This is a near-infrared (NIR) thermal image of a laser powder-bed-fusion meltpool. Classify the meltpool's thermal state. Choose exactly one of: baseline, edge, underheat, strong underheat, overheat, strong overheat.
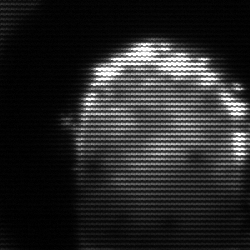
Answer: baseline